Interaction volume radius: 5 \u00c5
Interaction volume height: 10 \u00c5
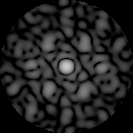
Disorder parameter: 0.6455